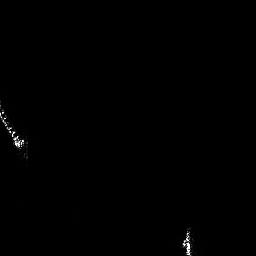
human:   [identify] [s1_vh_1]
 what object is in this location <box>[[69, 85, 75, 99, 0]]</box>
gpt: <ref>1 small ship at the bottom right</ref>